Question: I have implemented the navigation drawer following <URL>. After adding in my xml the activity is not showing the imageview in center position.
Following is my xml file

'''
<android.support.v7.widget.Toolbar
xmlns:android="http://schemas.android.com/apk/res/android"
xmlns:app="http://schemas.android.com/apk/res-auto"
android:id="@+id/toolbar"
android:layout_width="match_parent"
android:layout_height="wrap_content"
android:background="#2ba886"
app:contentInsetEnd="0dp"
app:contentInsetStart="0dp" >
</android.support.v7.widget.Toolbar>
<android.support.v4.widget.DrawerLayout
android:id="@+id/drawerLayout"
android:layout_width="match_parent"
android:layout_height="match_parent" >
<FrameLayout
android:id="@+id/content_frame"
android:layout_width="match_parent"
android:layout_height="match_parent" >
<!-- <RelativeLayout
android:layout_width="match_parent"
android:layout_height="match_parent"
android:background="#fff" > -->
<ImageView
android:layout_width="wrap_content"
android:layout_height="wrap_content"
android:background="@drawable/logo_img"
/>
</FrameLayout>
<RelativeLayout
android:layout_width="match_parent"
android:layout_height="match_parent"
android:layout_gravity="left|start"
android:background="#fff" >
<ListView
android:id="@+id/left_drawer"
android:layout_width="match_parent"
android:layout_height="match_parent"
android:background="#fff"
android:divider="#eee"
android:dividerHeight="1dp" />
</RelativeLayout>
</android.support.v4.widget.DrawerLayout>
'''
The problem is the Imageview layout_gravity option is not comming
Please help..
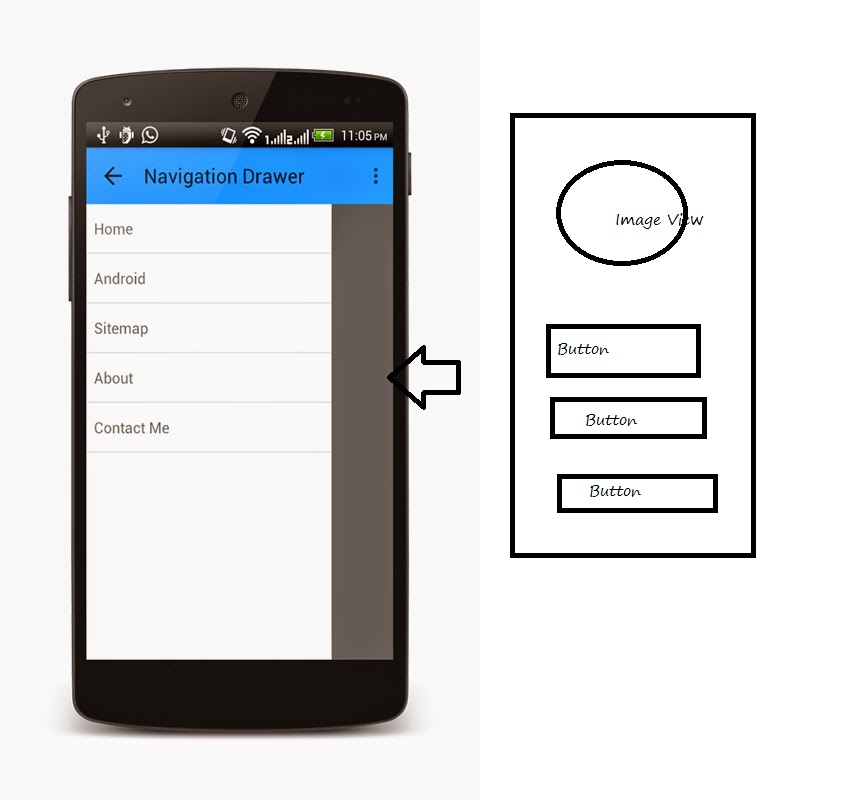
Answer: do it this way
'''
<android.support.v4.widget.DrawerLayout xmlns:android="http://schemas.android.com/apk/res/android"
android:id="@+id/drawer_layout"
android:layout_width="match_parent"
android:layout_height="match_parent" >
<!-- Framelayout to display Fragments -->
<LinearLayout
android:layout_width="match_parent"
android:layout_height="match_parent"
android:orientation="vertical" >
<include layout="@layout/actionbar" />
<FrameLayout
android:id="@+id/frame_container"
android:layout_width="match_parent"
android:layout_height="match_parent" >
</FrameLayout>
</LinearLayout>
<!-- Listview to display slider menu -->
<LinearLayout
android:id="@+id/list_slidermenu"
android:layout_width="240dp"
android:layout_height="match_parent"
android:layout_gravity="start"
android:background="@android:color/white"
android:orientation="vertical" >
<TextView
android:layout_width="match_parent"
android:layout_height="wrap_content"
android:padding="5dp"
android:text="Home"
android:textColor="@android:color/black"
android:textSize="20sp" />
<View
android:layout_width="match_parent"
android:layout_height="1dp"
android:background="@android:color/black" />
<TextView
android:layout_width="match_parent"
android:layout_height="wrap_content"
android:padding="5dp"
android:text="Android"
android:textColor="@android:color/black"
android:textSize="20sp" />
<View
android:layout_width="match_parent"
android:layout_height="1dp"
android:background="@android:color/black" />
<TextView
android:layout_width="match_parent"
android:layout_height="wrap_content"
android:padding="5dp"
android:text="Sitemap"
android:textColor="@android:color/black"
android:textSize="20sp" />
<View
android:layout_width="match_parent"
android:layout_height="1dp"
android:background="@android:color/black" />
<TextView
android:layout_width="match_parent"
android:layout_height="wrap_content"
android:padding="5dp"
android:text="About"
android:textColor="@android:color/black"
android:textSize="20sp" />
<View
android:layout_width="match_parent"
android:layout_height="1dp"
android:background="@android:color/black" />
<TextView
android:layout_width="match_parent"
android:layout_height="wrap_content"
android:padding="5dp"
android:text="Contact Me"
android:textColor="@android:color/black"
android:textSize="20sp" />
<View
android:layout_width="match_parent"
android:layout_height="1dp"
android:background="@android:color/black" />
<ImageView
android:layout_width="100dp"
android:layout_height="100dp"
android:layout_gravity="center_horizontal"
android:padding="10dp"
android:src="@drawable/ic_launcher" />
<View
android:layout_width="match_parent"
android:layout_height="1dp"
android:background="@android:color/black" />
<Button
android:layout_width="match_parent"
android:layout_height="wrap_content"
android:text="Button1" />
<Button
android:layout_width="match_parent"
android:layout_height="wrap_content"
android:text="Button2" />
<Button
android:layout_width="match_parent"
android:layout_height="wrap_content"
android:text="Button3" />
</LinearLayout>
</android.support.v4.widget.DrawerLayout>
'''
remove list view and set drawer item click manually.